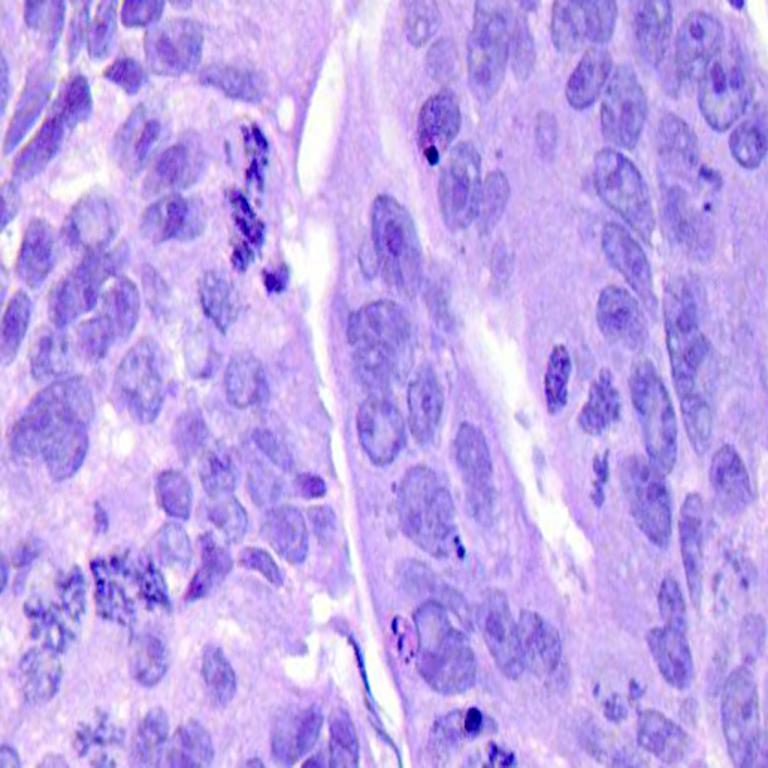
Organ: colon
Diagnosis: adenocarcinomas